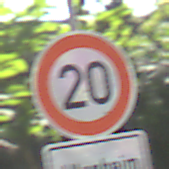
Verkehrszeichen: Geschwindigkeit20
Zusatzzeichen unten: HinweisDurchVerbaleAngabe10
Umgebung: Outdoor, Suburban
Tageszeit: Midday
Wetter: Clear
Licht: Natural
Jahreszeit: NotSpecified
Kontrast: HighContrast